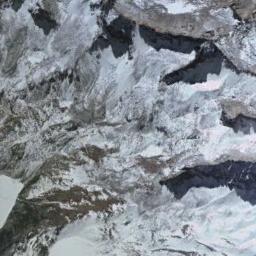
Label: snowberg